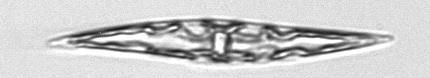
Label: Pleurosigma